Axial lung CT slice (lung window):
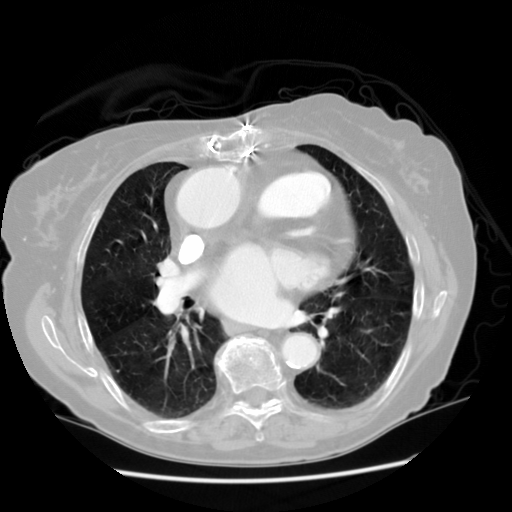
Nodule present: no